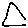
Label: triangle